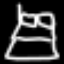
Label: bed